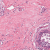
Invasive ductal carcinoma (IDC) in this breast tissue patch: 0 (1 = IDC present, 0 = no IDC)